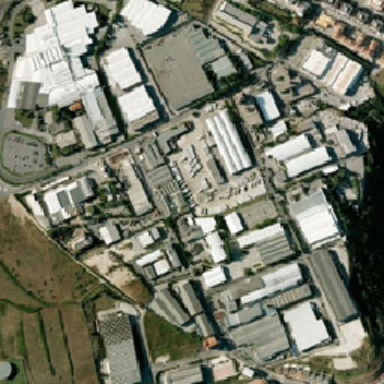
The factory is located in two triangular areas between farmland and other buildings .